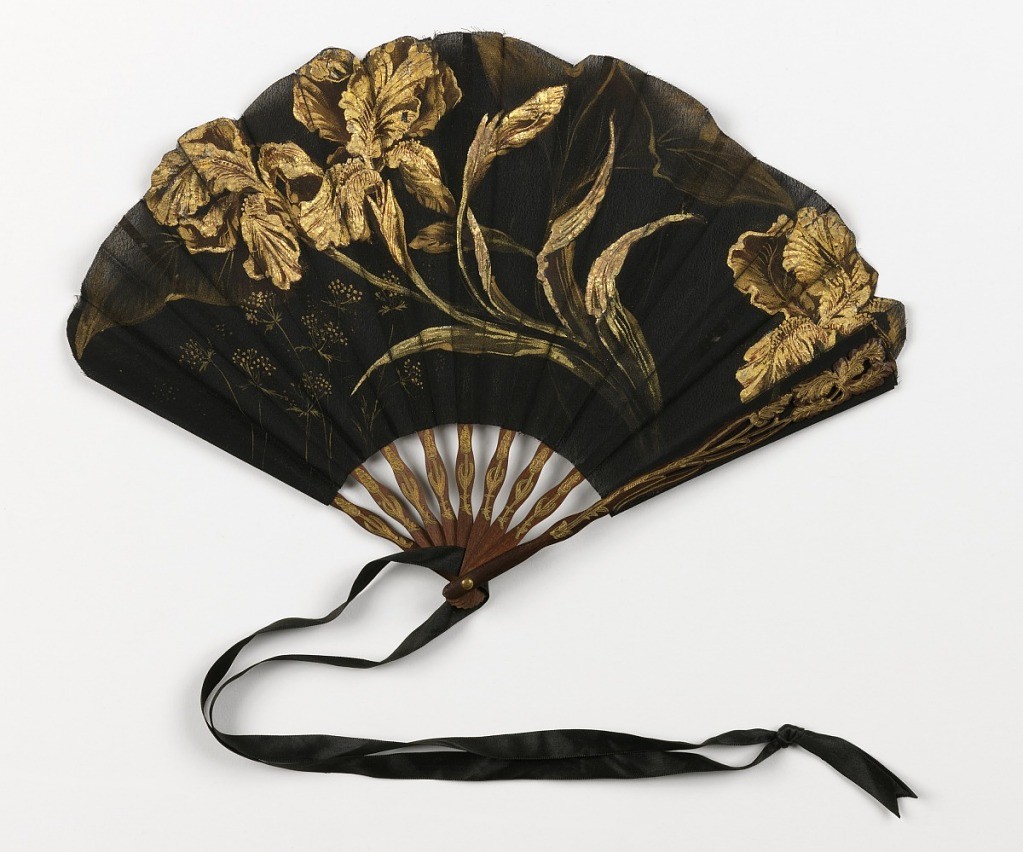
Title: Pleated fan
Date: ca. 1905
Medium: Gessoed and painted silk gauze leaf; carved and incised mahogany sticks with stamped gold; silk ribbon
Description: Pleated fan with leaf of gessoed and painted silk. Sticks of carved and incised mahogany with stamped gold flowers. Guards carved à jour with stamped gilt flower ornament. Fan leaf has a slightly arched shape